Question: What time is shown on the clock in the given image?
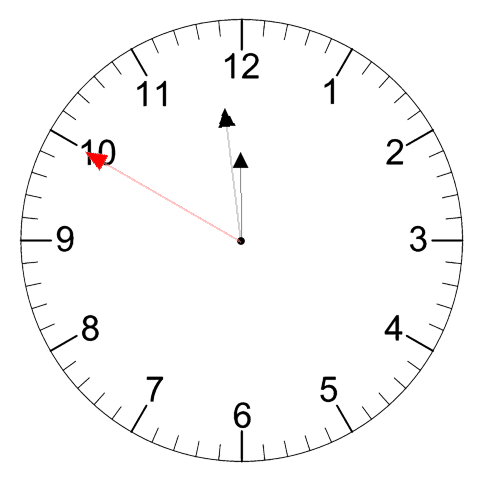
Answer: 11:58:50